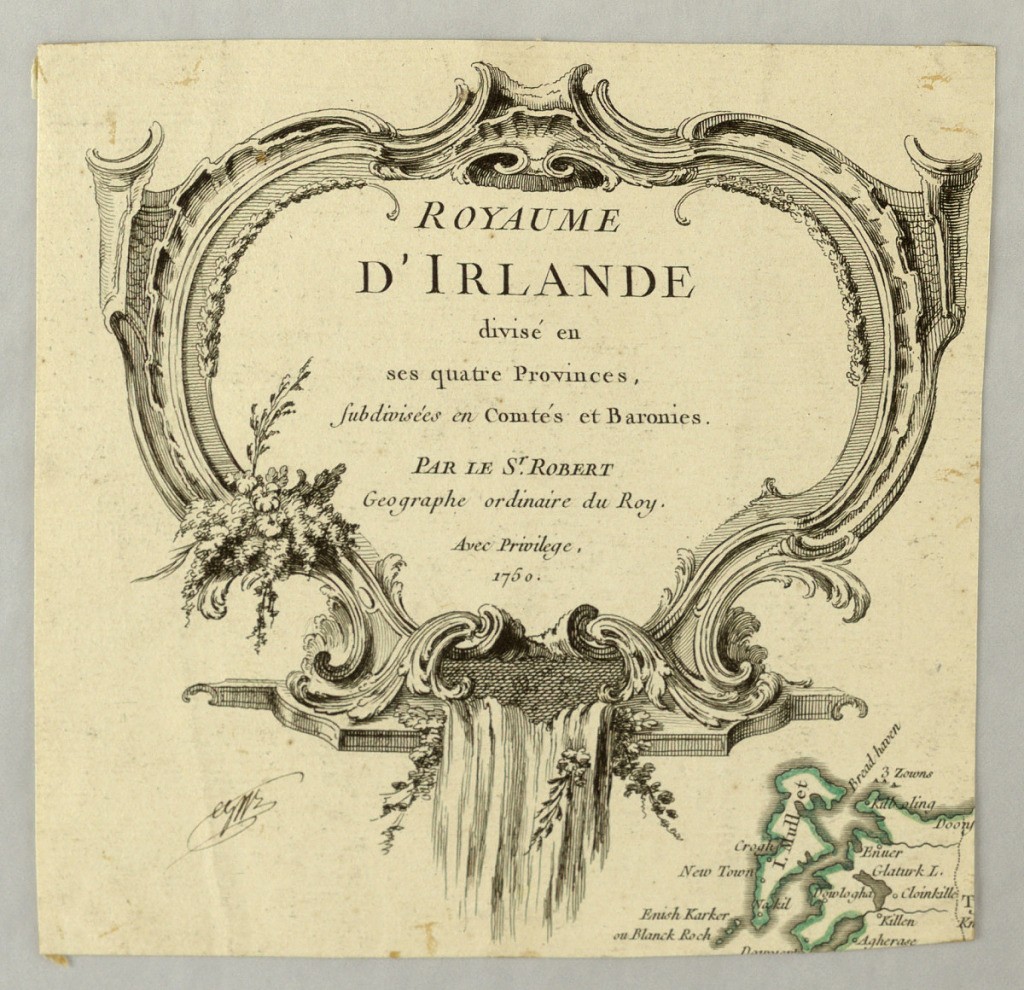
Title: Royaume d'Irelande
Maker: Elisabeth Haussard
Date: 1750
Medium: Etching
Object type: Print
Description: Escutcheon with the title of the map of Ireland in "Atlas Universel" by Robert de Vaugondy, Paris, 1757.  The left top corner of the map.  Escucheon standing on a base, from which water flows in the center.